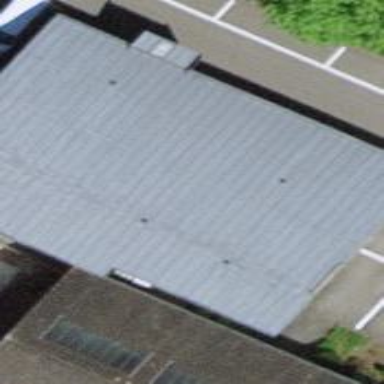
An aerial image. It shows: Building.